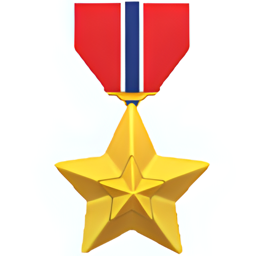
Name: military medal
Emoji: 🎖
Group: Activities
Sub-group: award-medal